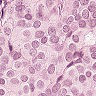
Metastatic tissue present: yes